Field crop: maize
Growth stage: 1
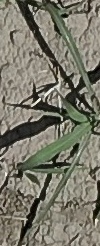
Species: sorghum